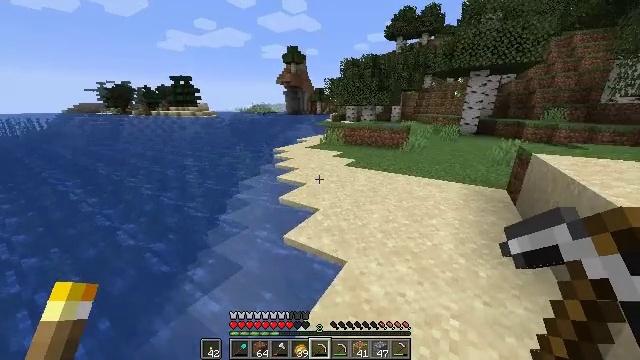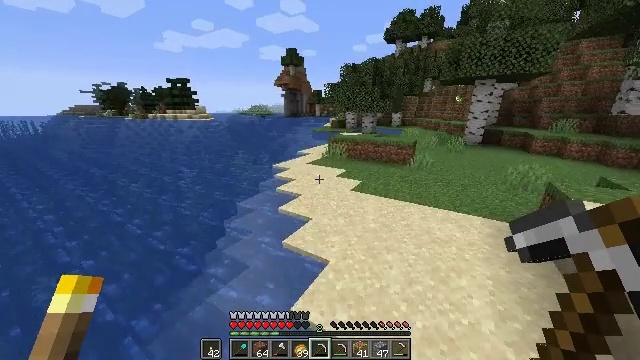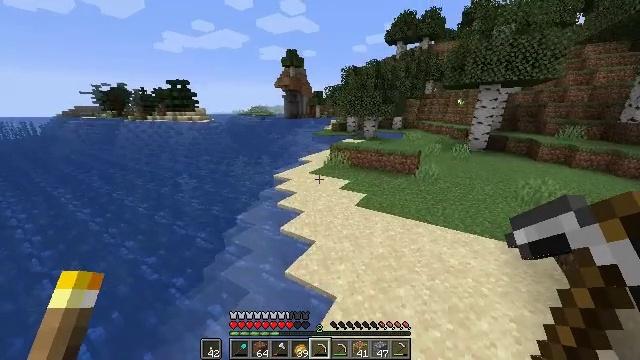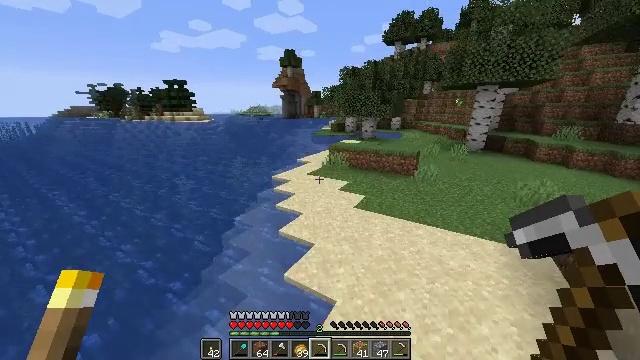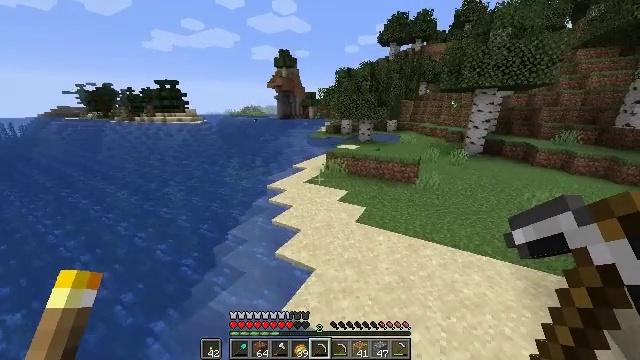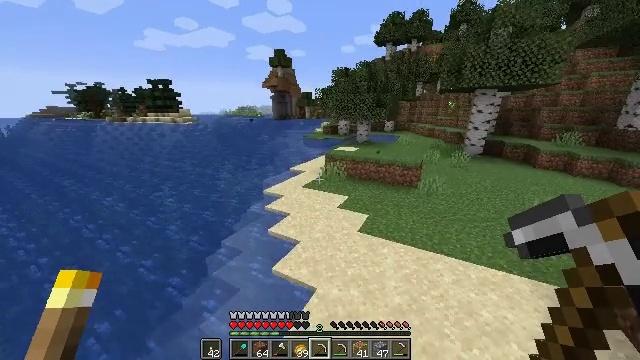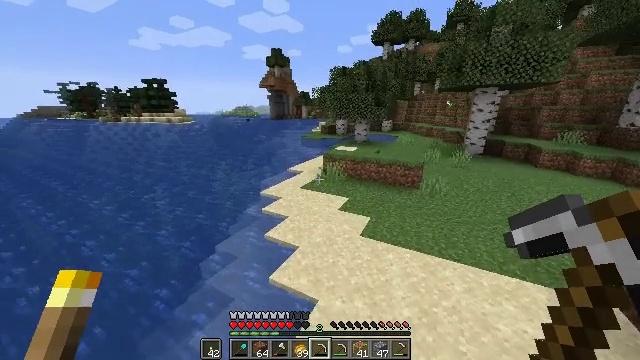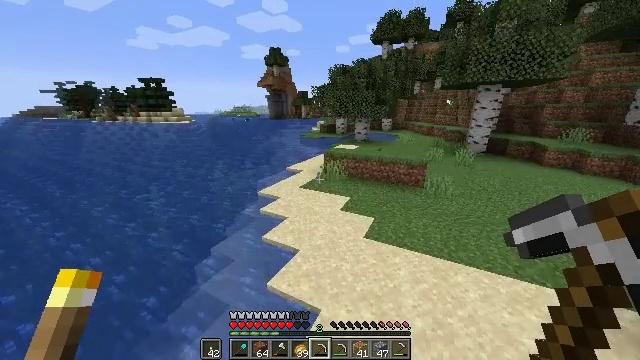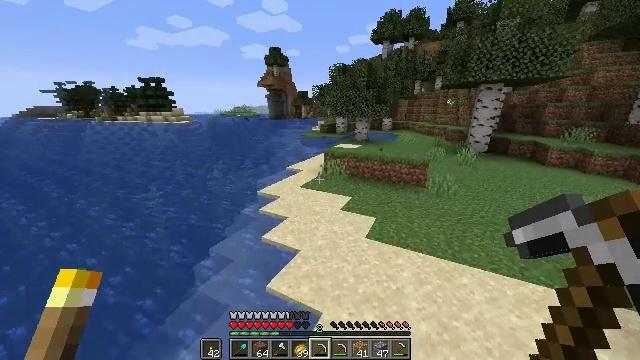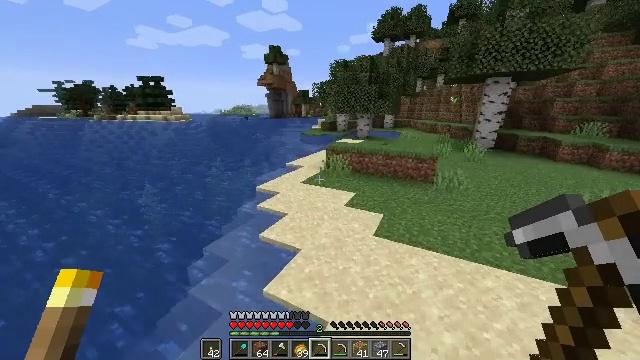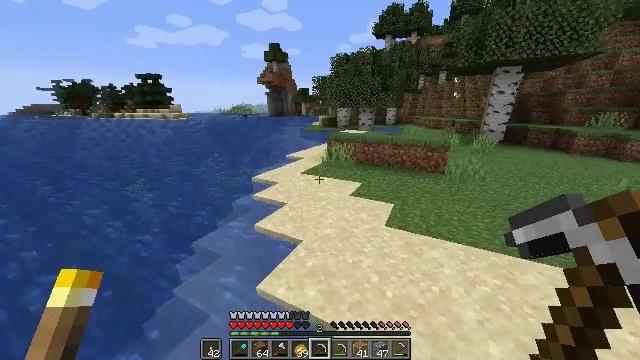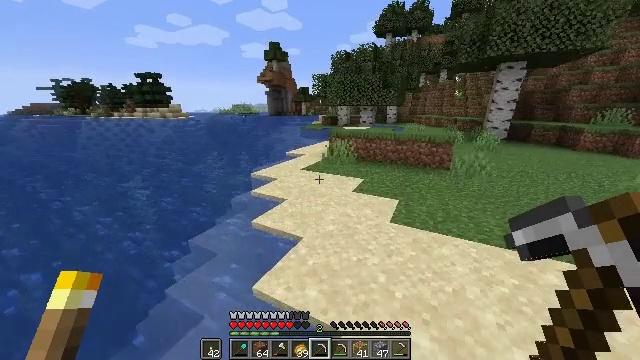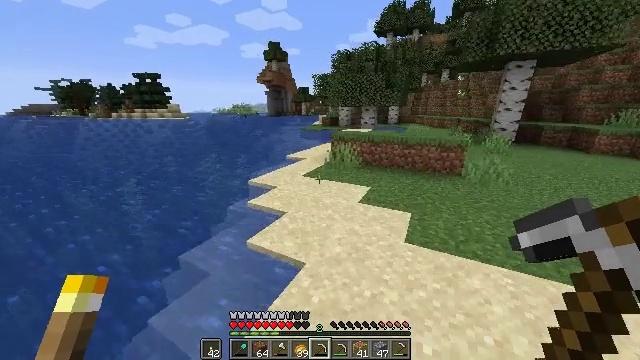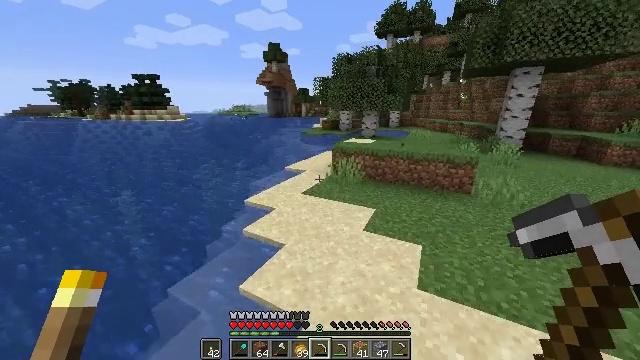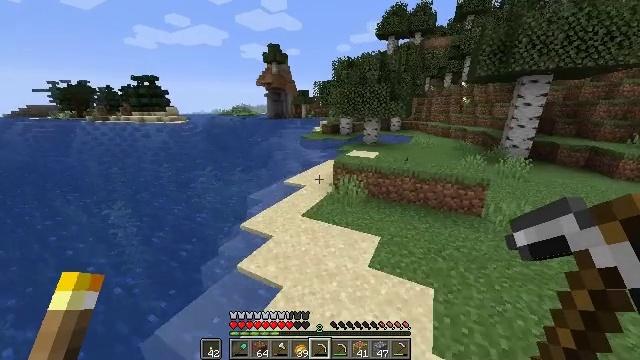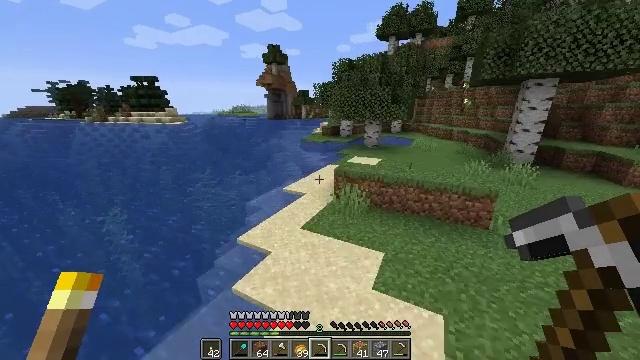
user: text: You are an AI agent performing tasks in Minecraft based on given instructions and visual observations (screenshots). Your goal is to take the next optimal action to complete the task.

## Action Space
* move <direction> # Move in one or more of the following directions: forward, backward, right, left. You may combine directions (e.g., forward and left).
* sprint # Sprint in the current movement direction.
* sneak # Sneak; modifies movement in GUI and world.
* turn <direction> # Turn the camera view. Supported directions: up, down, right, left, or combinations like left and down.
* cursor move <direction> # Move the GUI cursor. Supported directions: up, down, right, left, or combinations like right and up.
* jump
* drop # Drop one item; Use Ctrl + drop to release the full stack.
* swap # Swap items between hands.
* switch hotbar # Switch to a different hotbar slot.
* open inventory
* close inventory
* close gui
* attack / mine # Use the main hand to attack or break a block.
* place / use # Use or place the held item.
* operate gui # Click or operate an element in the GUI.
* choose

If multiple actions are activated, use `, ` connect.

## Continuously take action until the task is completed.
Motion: motion action
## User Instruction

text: Gather kelp plant by attacking it underwater.
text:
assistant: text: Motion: move forward, sprint, jump
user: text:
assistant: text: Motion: move forward, jump
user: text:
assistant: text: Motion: move forward, jump
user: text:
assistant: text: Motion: move forward, turn right, jump
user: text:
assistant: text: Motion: move forward, turn right, jump
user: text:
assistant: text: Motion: move forward, jump
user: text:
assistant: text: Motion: move forward, jump
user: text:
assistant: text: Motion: move forward, jump
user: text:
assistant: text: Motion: move forward, jump
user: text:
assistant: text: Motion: move forward, jump
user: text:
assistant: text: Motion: move forward, sprint, jump
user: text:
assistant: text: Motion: move forward, sprint, jump
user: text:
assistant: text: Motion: move forward, sprint, jump
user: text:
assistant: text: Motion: move forward, sprint, jump
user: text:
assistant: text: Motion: move forward, jump
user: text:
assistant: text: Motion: move forward, jump
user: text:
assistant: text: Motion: move forward, jump
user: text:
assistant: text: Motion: move forward, jump
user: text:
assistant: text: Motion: move forward, jump
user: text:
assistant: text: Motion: move forward, jump
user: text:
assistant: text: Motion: move forward, turn left, jump
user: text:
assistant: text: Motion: move forward, turn left, jump
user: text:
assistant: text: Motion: move forward, turn left and down, jump
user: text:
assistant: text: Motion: move forward, sprint, turn left and down, jump
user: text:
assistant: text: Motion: move forward, sprint, turn left and down, jump
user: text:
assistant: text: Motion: move forward, sprint, turn left, jump
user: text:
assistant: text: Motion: move forward, sprint, turn left, jump
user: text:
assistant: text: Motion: move forward, jump
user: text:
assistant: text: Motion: move forward, jump
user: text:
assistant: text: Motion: move forward, turn left, jump